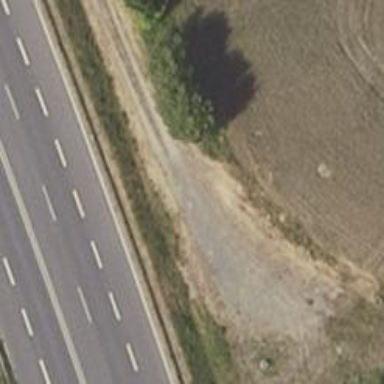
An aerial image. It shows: Well-maintained track road of grade 1.